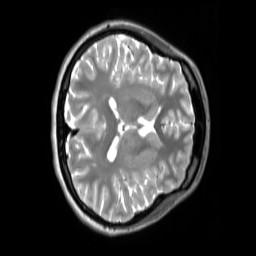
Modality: T2w
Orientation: axial
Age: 20
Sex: female
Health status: ill
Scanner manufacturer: siemens
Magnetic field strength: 3 T
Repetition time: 2.8 s
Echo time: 0.326 s